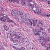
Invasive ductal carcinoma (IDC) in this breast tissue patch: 1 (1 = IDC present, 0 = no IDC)